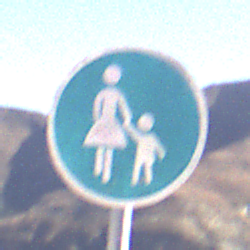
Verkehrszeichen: Gehweg
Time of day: Midday
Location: Outdoor (Nature)
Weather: Clear
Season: NotSpecified
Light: Natural